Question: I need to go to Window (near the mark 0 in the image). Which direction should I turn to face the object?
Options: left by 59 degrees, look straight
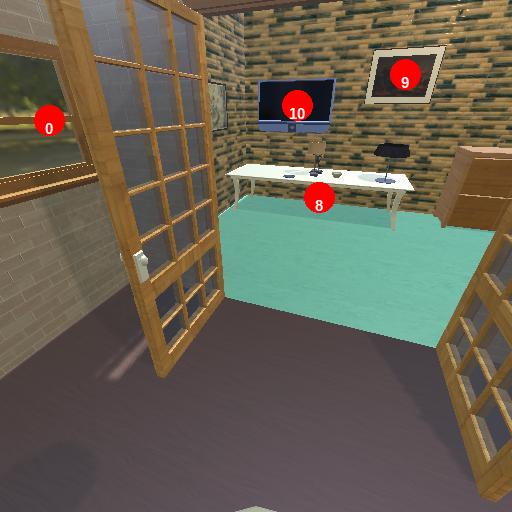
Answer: left by 59 degrees